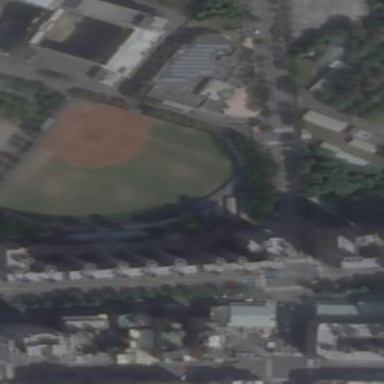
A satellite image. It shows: Baseball pitch for leisure land.